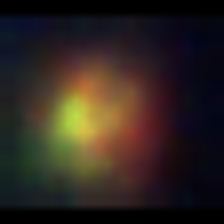
Taxon: NanoPlankton
Group: Other